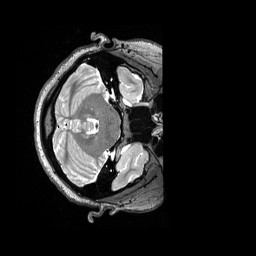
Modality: T2w
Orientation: axial
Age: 25
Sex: female
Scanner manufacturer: siemens
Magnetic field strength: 3 T
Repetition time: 3.2 s
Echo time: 0.562 s